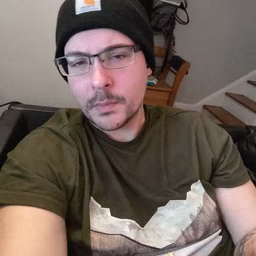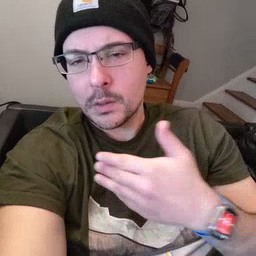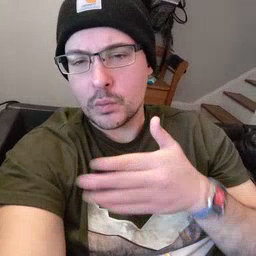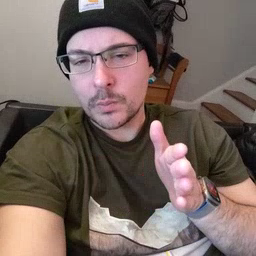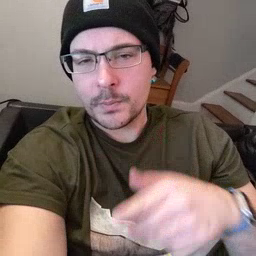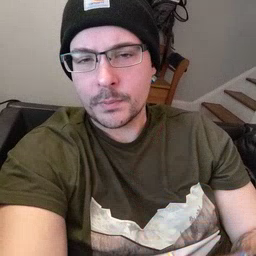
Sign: room